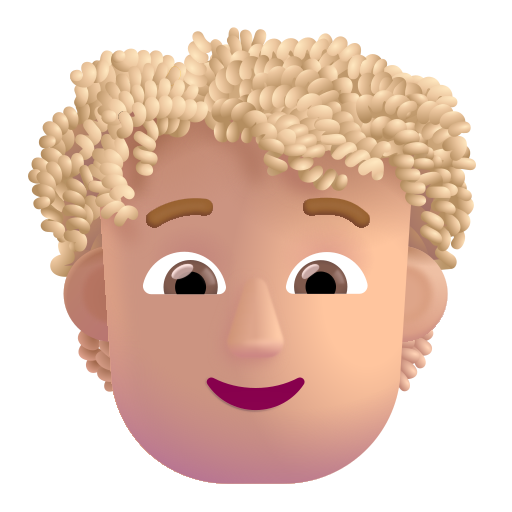
person curly hair color  light